Interaction volume radius: 5 \u00c5
Interaction volume height: 10 \u00c5
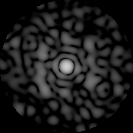
Disorder parameter: 0.8191